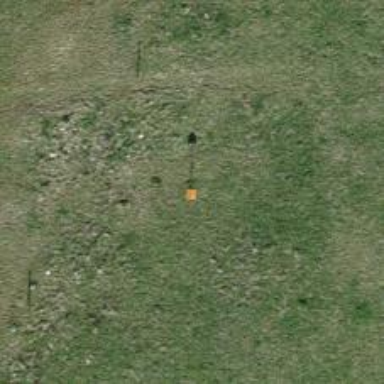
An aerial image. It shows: View of pole with roofed pipeline marker.